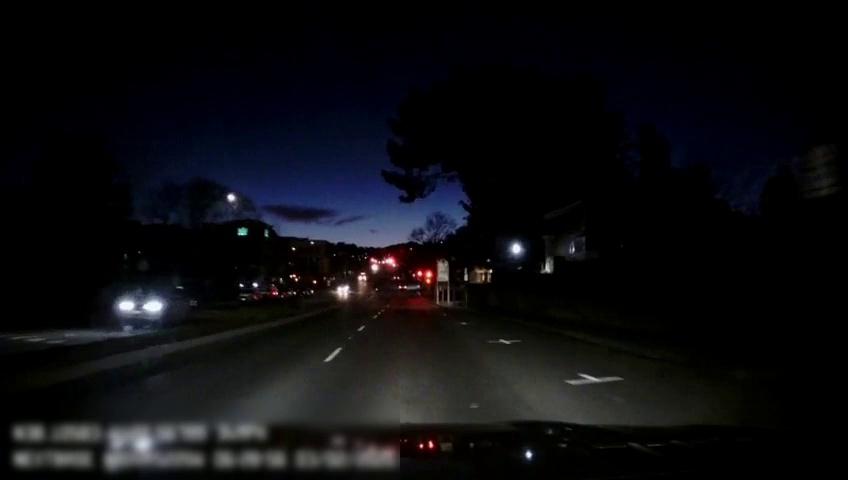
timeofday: Night
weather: Cloudy
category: Drivable Space
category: Drivable Space
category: Vehicles | Car
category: Lanes | Current Lane